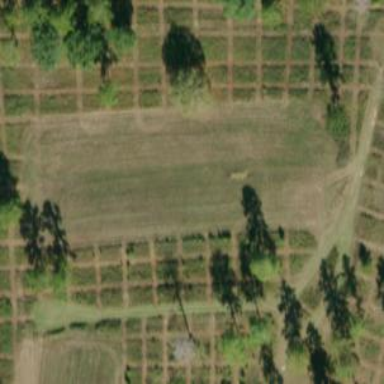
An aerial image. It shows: Orchard.